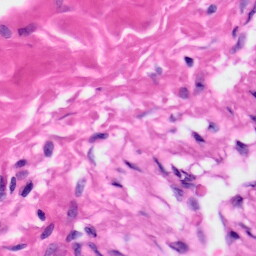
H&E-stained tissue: Skin